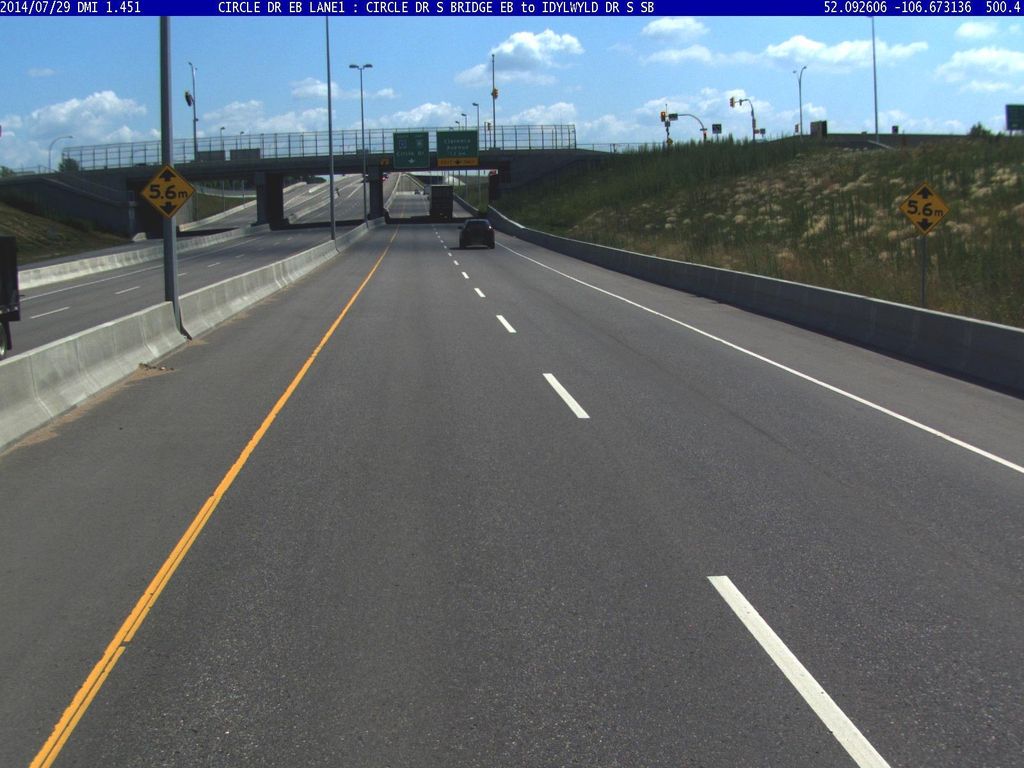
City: saskatoon